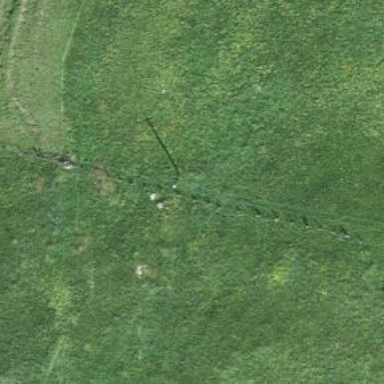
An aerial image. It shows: Minor power line.